Frequency: 55000
Velocity: 0,1705
Power: 7,2
Pulse duration: 0,0000001
Pass count: 1
Magnification: 10
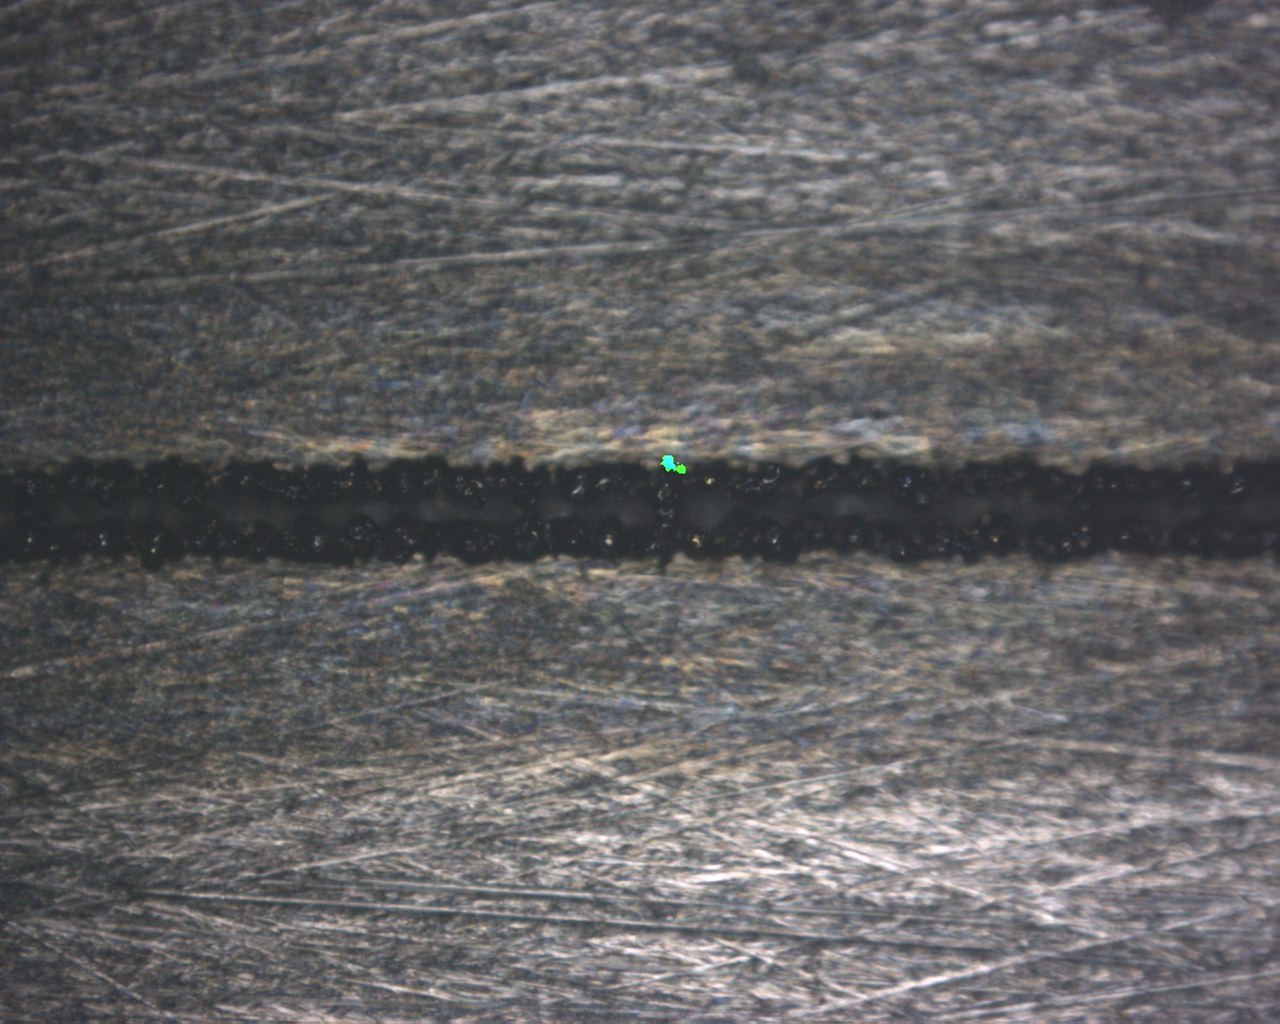
Measured width: 132.992
Other width: 50.767